Question: We are using the 'BundleTransformer' in our ASP.NET MVC project to bundle our style files.
This works great, but we noticed that some CSS files are not bundled with our LESS files when we important them in LESS with the '@import' CSS at-rule.
Sample in our root LESS file:
'''
/* Import core LESS files */
@import "../core.less";
/* Import jQuery UI stuff*/
@import "../themes/base/core.css";
@import "../themes/base/resizable.css";
@import "../themes/base/accordion.css";
@import "../themes/base/tabs.css";
/* Import more LESS files */
@import "../morestyles.less";
'''
If we look at the files that are downloaded from Chrome, it is clear that the CSS files are not bundled with the root LESS files.

Naturally, we could simply include these CSS files in the BundleConfig and remove the '@import' calls, but I was just curious to see if there is a way to have them bundled together.
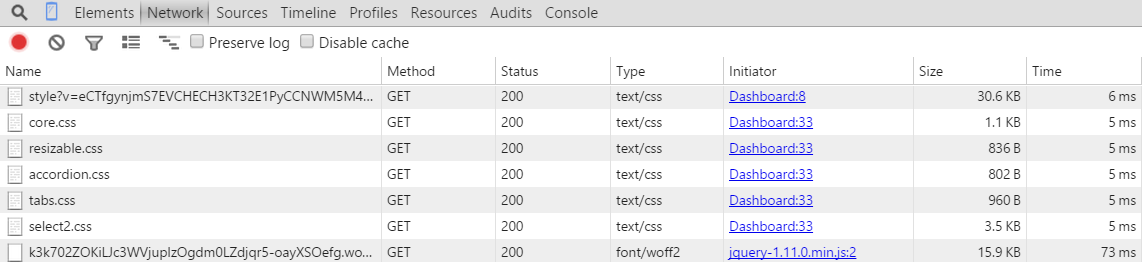
Answer: You should read <URL>.
In your code '@import "../themes/base/tabs.css";' compiles into '@import "../themes/base/tabs.css";' (due to the '.css' extension). Which is a "normal" CSS import, CSS imports require an additional HTTP request to load.
You can use the 'inline' option:
'''
@import (inline) "../themes/base/tabs.css";
'''
The above inlines the code from tabs.css into your project file without processing it.